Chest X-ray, AP view. Patient: 51 years old, sex M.
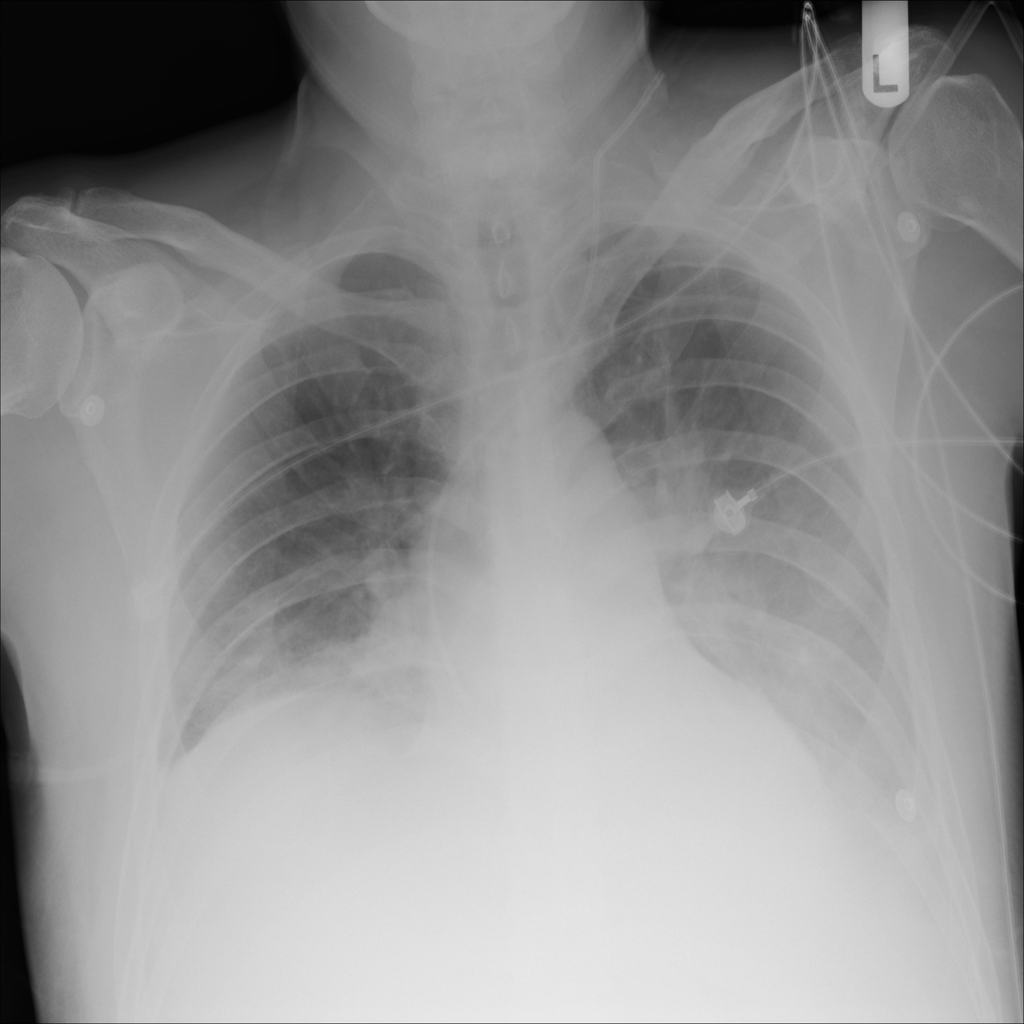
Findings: Effusion